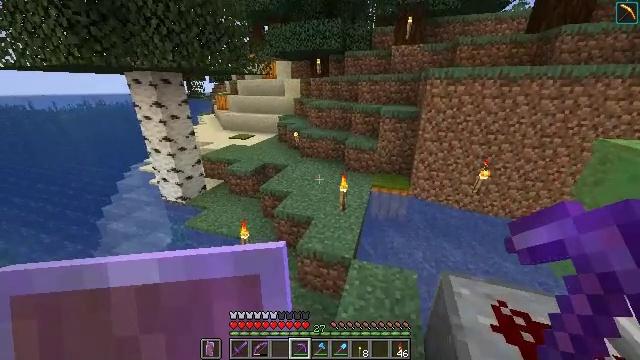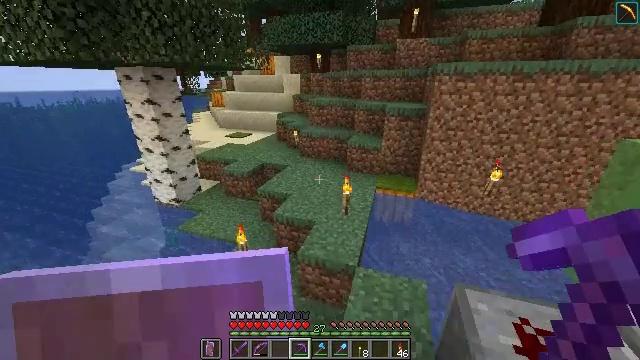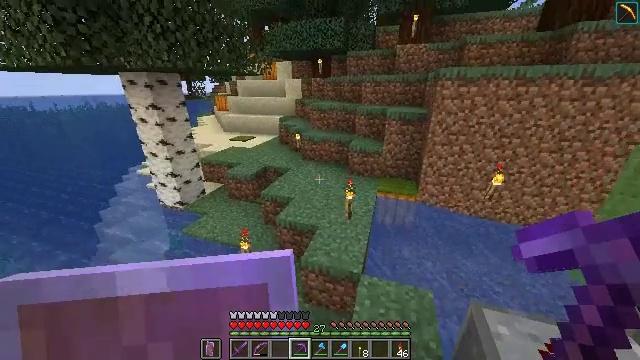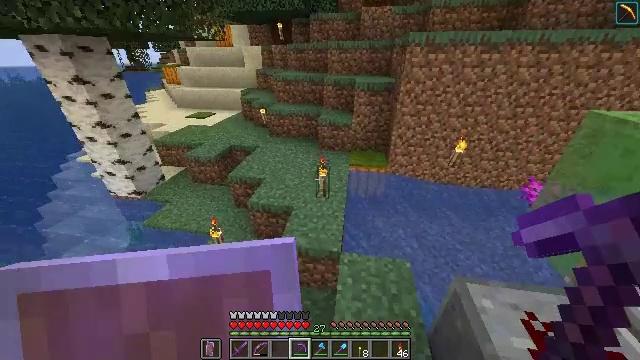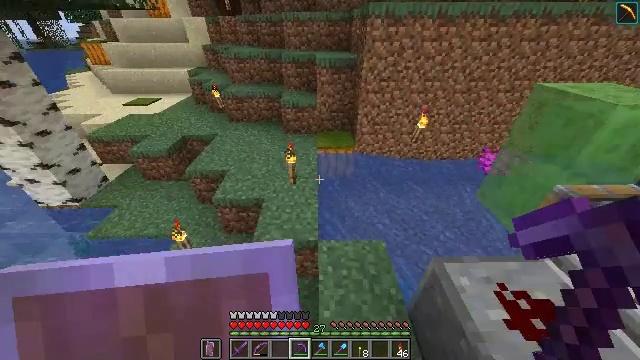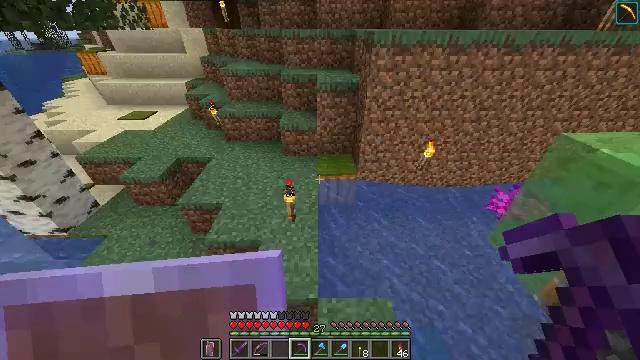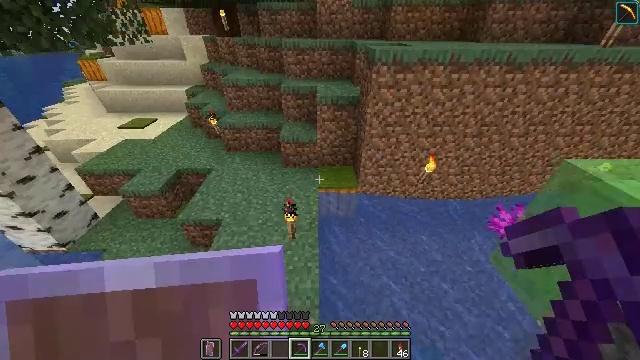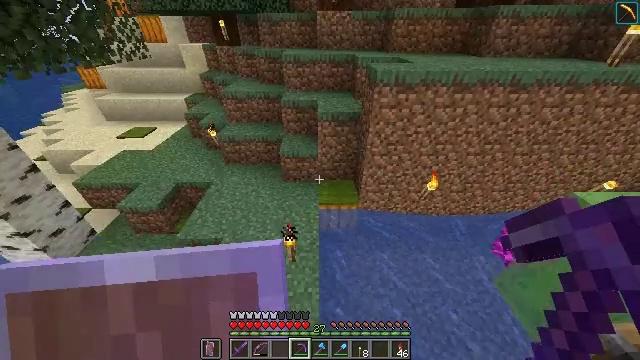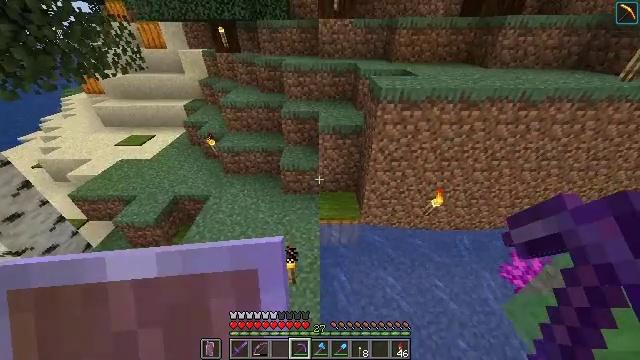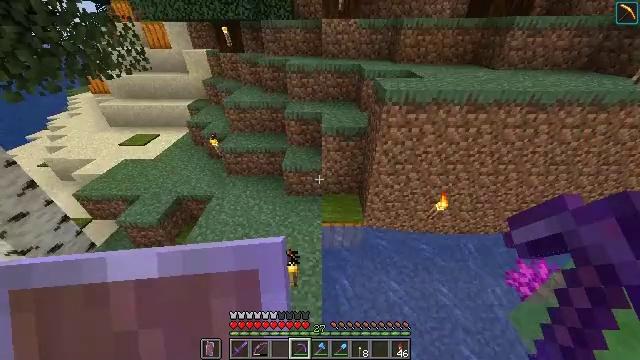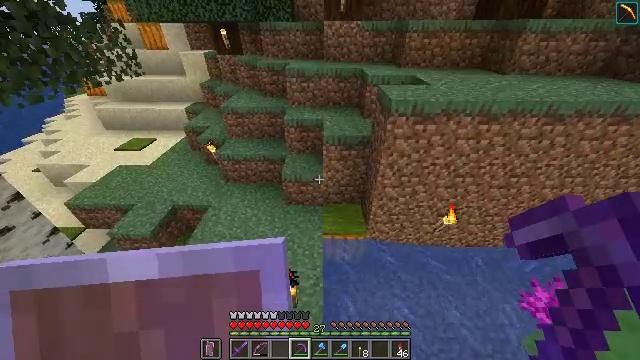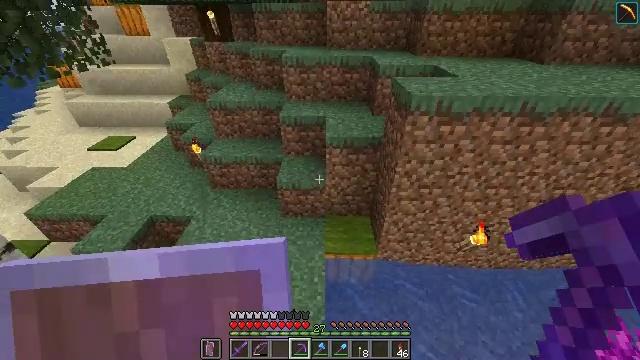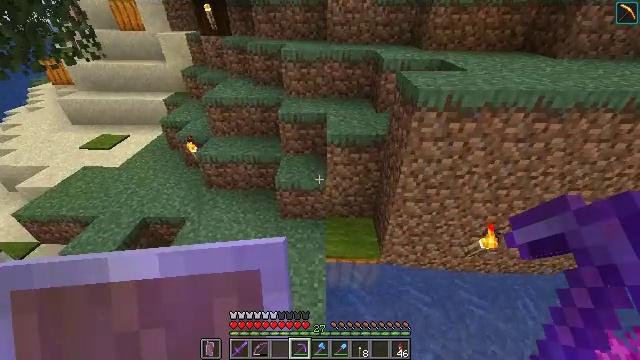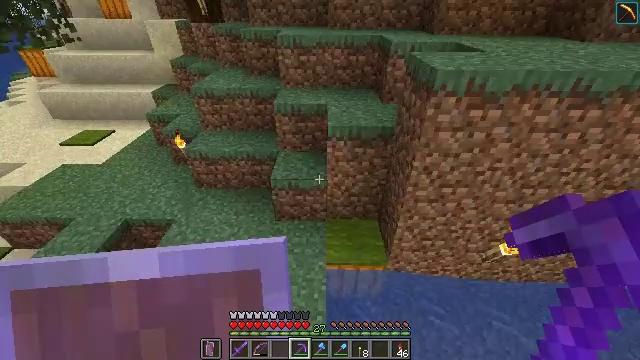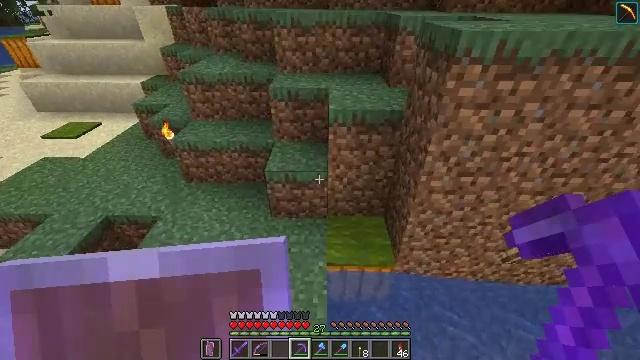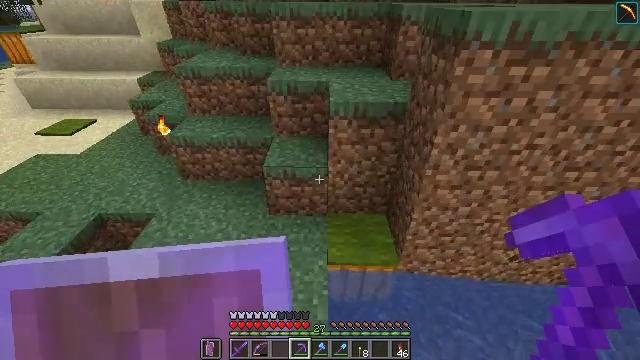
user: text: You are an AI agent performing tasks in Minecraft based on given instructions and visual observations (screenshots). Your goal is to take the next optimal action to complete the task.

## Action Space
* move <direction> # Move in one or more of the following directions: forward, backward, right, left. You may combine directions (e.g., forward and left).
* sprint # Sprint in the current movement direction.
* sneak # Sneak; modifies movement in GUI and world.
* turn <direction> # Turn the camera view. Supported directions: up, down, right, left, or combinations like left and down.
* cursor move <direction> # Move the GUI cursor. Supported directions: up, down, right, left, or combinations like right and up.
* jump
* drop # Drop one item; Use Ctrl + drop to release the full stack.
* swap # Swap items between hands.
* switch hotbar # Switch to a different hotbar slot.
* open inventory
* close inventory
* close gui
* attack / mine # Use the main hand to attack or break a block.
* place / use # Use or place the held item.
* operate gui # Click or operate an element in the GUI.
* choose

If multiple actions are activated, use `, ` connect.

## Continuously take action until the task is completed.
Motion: motion action
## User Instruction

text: Mine the bubble coral wall fan from underwater structures.
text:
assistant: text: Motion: move forward, sprint
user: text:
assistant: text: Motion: move forward, sprint
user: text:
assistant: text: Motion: move forward, sprint, turn right and down
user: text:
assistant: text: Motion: move forward, sprint, turn right and down
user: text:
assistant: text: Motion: move forward, sprint, jump
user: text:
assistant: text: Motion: move forward, sprint, jump
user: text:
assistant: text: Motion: move forward, sprint, jump
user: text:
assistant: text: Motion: move forward, sprint
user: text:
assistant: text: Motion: move forward, sprint
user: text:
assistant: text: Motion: no_op
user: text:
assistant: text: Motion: no_op
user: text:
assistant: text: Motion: no_op
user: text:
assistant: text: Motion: no_op
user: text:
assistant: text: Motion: no_op
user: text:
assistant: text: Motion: no_op
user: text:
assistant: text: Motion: no_op
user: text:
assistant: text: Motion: no_op
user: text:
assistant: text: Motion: no_op
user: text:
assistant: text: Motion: no_op
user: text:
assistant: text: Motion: move left, turn right
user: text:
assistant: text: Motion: move left, turn right
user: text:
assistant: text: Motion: move left, turn right and down
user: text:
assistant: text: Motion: move left, turn right
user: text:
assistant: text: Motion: move left, turn right
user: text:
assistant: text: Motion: no_op
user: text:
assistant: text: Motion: no_op
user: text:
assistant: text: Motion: no_op
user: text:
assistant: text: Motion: no_op
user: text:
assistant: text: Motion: no_op
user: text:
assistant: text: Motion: no_op